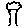
Label: tree